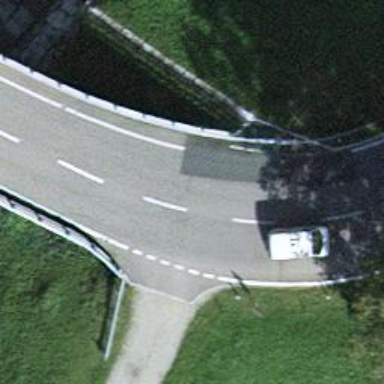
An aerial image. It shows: Secondary road crossing bridge.